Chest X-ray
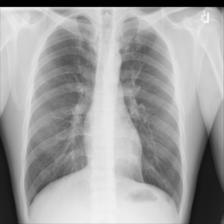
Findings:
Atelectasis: negative
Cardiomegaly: negative
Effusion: negative
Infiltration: negative
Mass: negative
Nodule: negative
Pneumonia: negative
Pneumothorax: negative
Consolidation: negative
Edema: negative
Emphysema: negative
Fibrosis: negative
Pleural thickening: negative
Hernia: negative